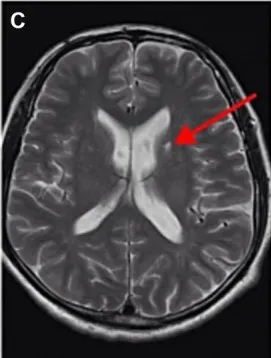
2023/3/26.
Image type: radiology (mri)